Breast ultrasound image
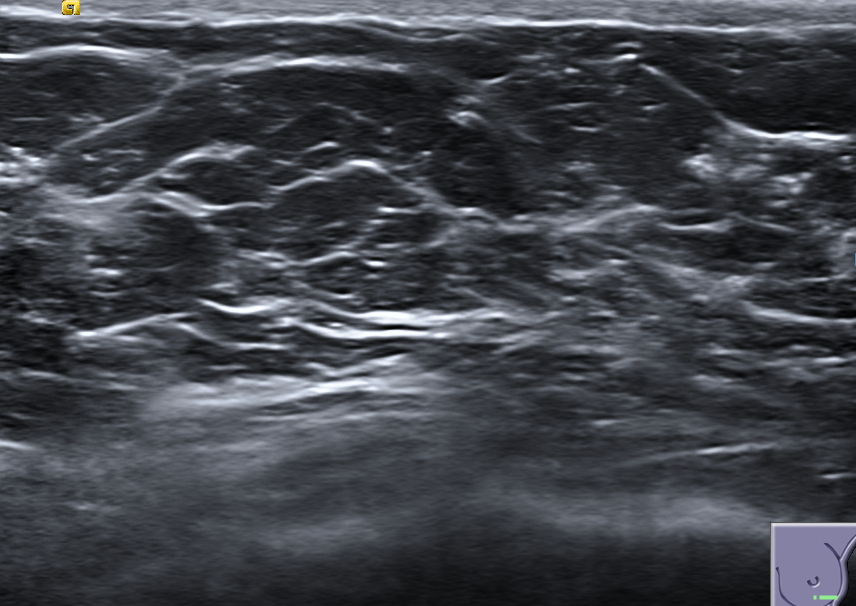
Diagnosis: normal